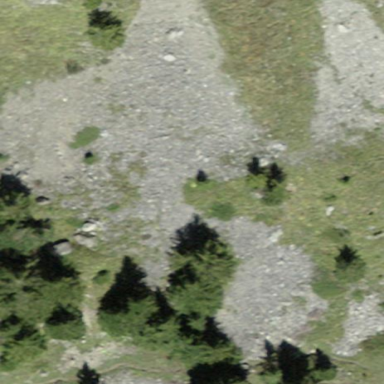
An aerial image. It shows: Scree landscape.